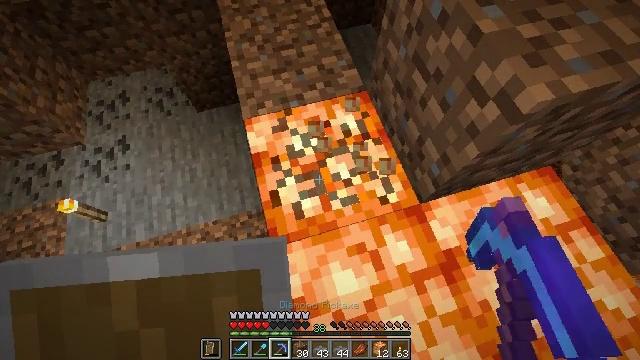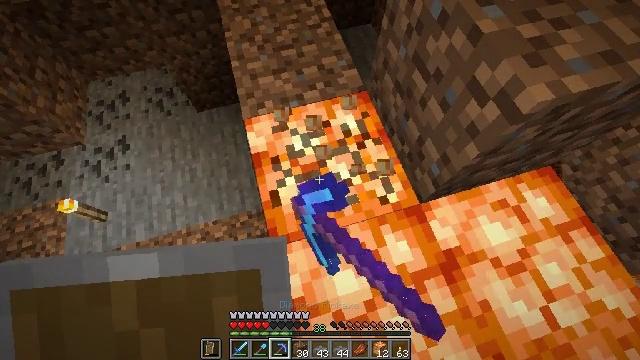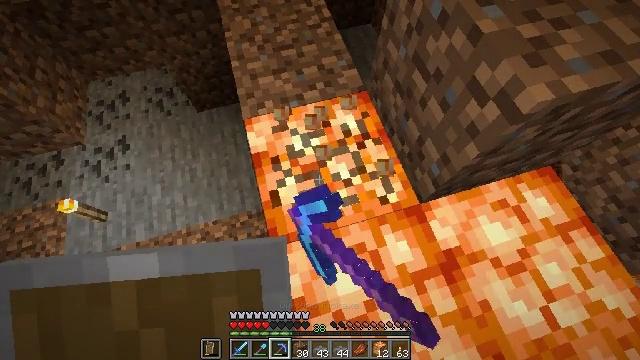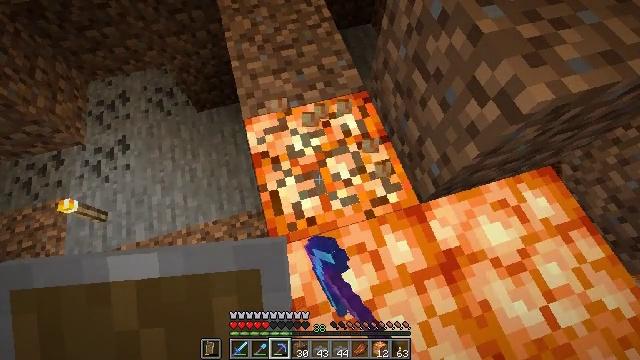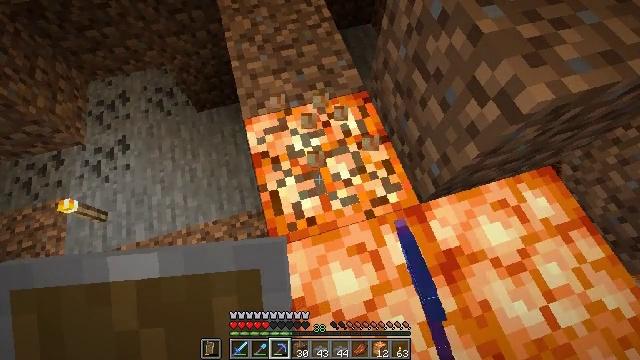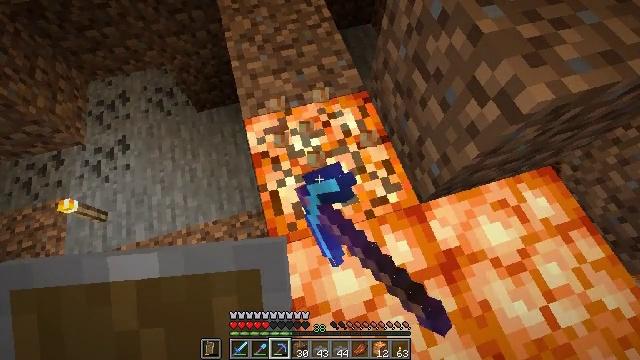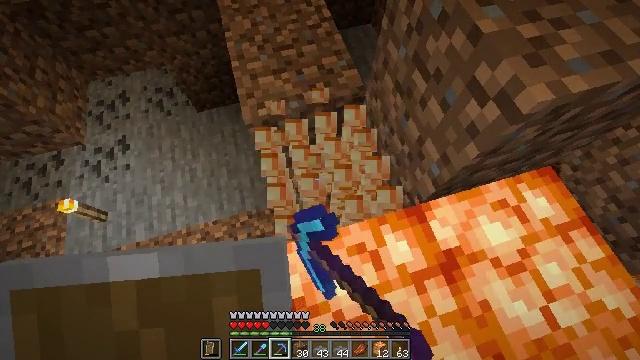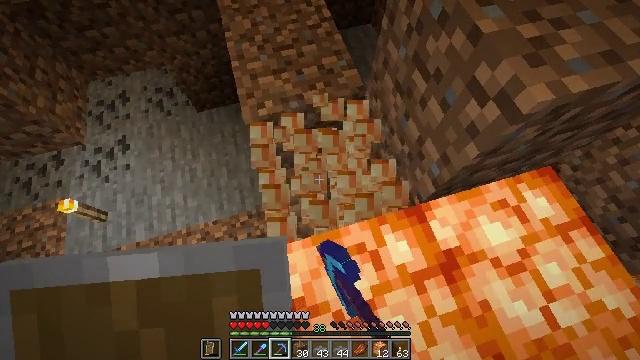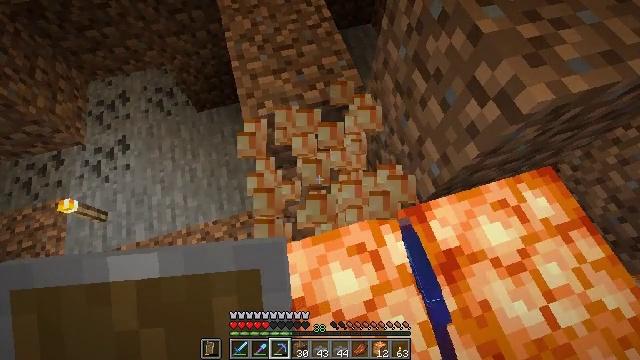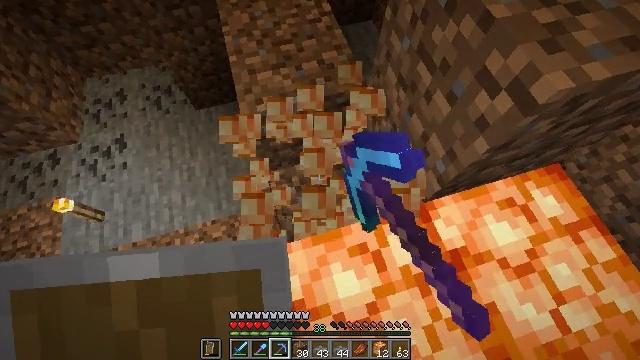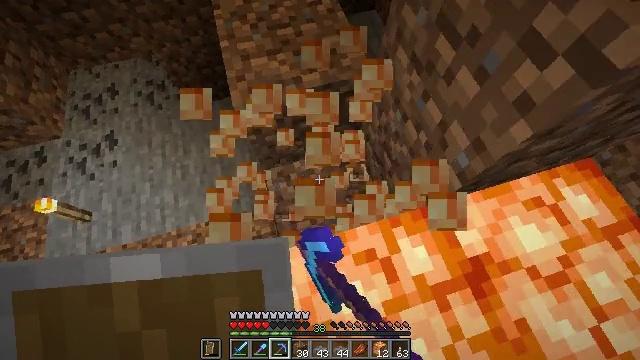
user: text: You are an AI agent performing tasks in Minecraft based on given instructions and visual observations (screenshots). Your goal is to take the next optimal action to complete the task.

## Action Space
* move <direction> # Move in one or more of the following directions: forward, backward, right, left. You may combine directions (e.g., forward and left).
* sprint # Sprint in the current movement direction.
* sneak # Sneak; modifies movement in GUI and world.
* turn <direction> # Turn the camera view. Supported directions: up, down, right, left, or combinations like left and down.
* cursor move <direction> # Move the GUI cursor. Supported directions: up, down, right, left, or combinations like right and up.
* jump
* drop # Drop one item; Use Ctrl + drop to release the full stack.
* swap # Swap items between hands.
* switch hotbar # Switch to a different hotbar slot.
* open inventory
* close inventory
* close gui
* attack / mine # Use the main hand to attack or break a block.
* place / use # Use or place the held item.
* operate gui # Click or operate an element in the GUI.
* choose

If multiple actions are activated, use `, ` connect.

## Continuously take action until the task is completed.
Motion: motion action
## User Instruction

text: Collect the shroomlight block.
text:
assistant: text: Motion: attack / mine
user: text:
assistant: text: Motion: attack / mine
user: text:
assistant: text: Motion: attack / mine
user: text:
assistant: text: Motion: attack / mine
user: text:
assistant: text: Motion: attack / mine
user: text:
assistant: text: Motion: attack / mine
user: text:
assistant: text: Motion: attack / mine
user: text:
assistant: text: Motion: sneak, attack / mine
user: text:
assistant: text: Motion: move forward, sneak, attack / mine
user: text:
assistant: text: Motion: move forward, sneak, attack / mine
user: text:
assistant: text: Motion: sneak, attack / mine